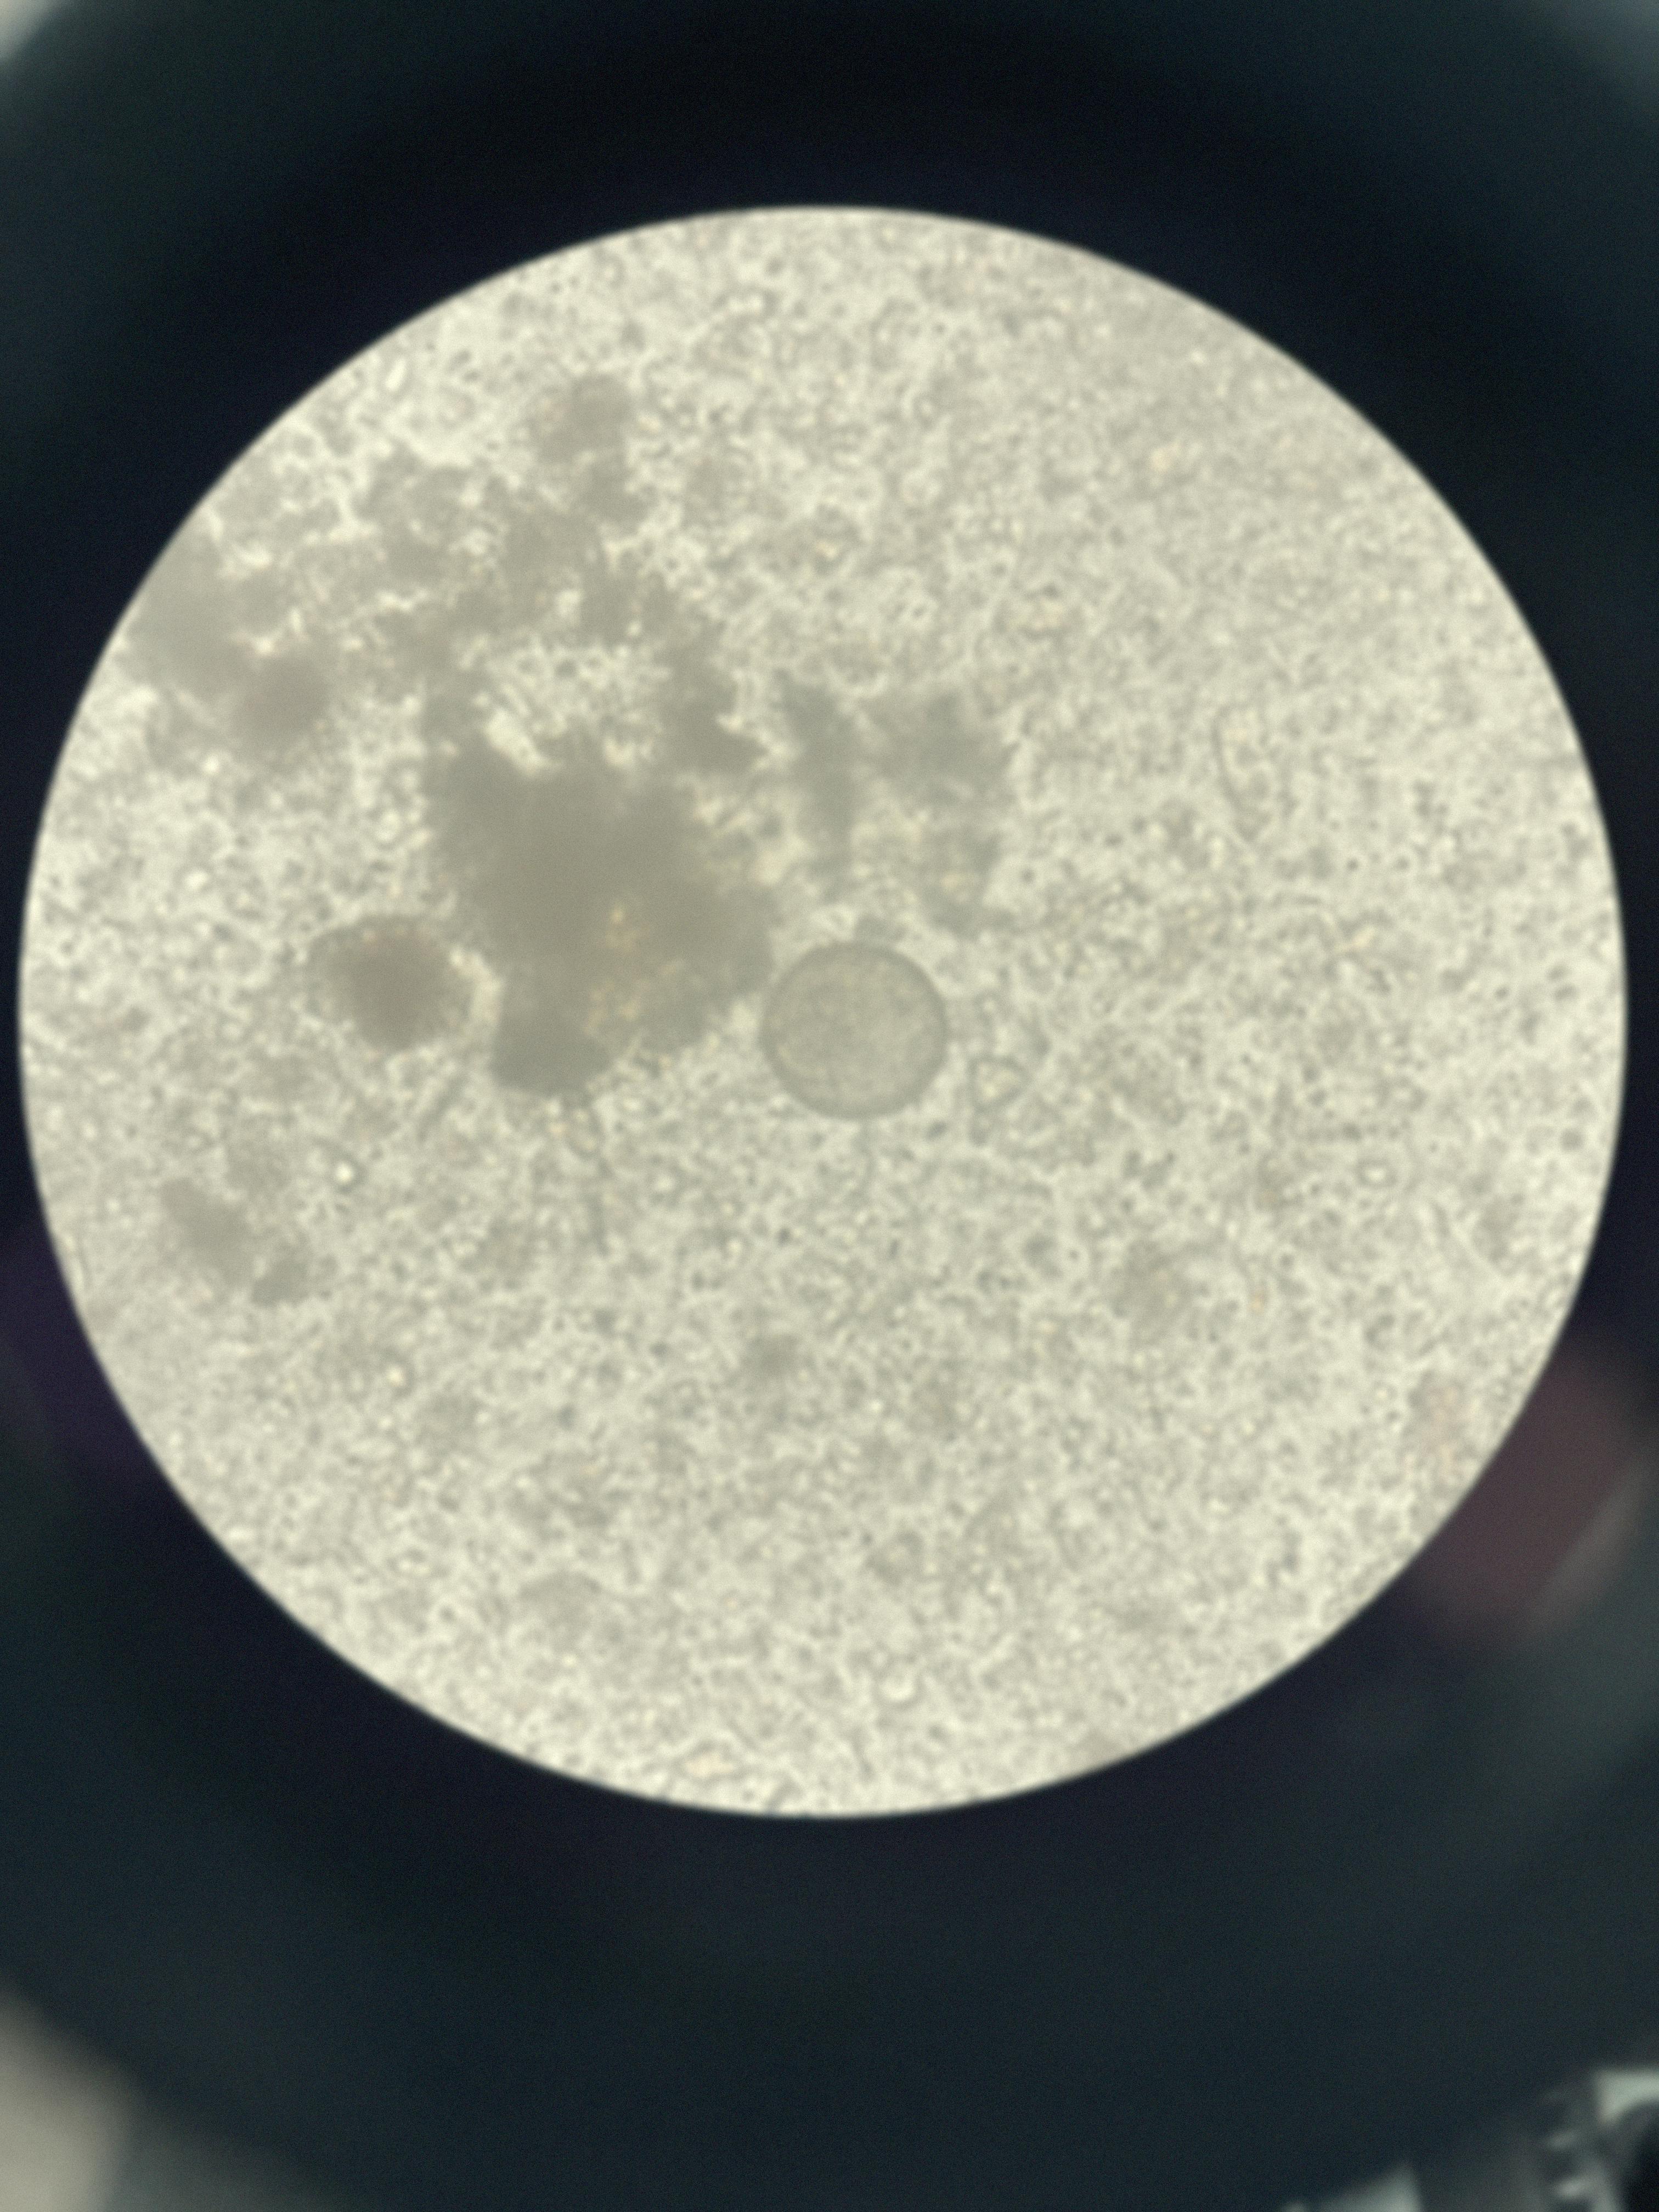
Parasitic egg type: Hymenolepis diminuta